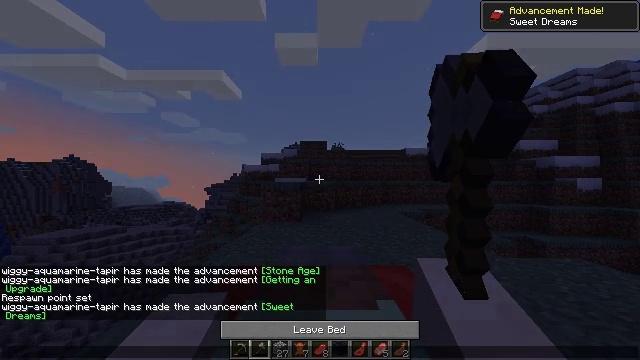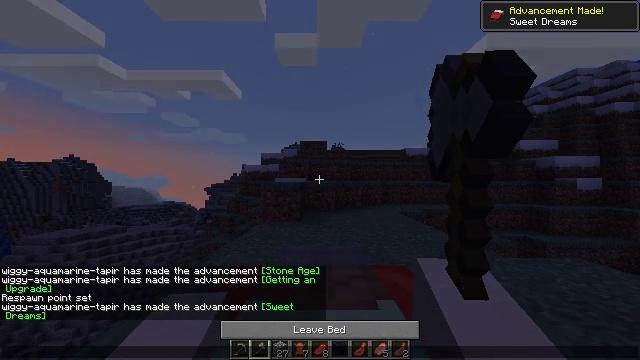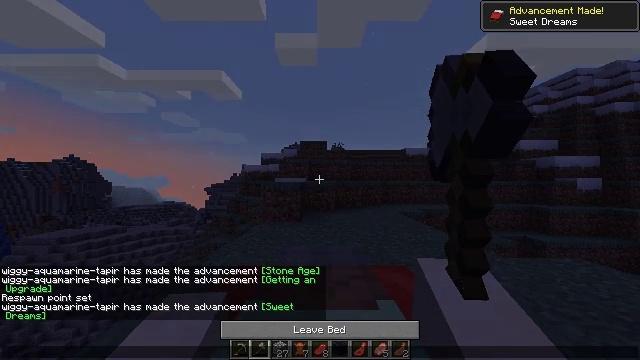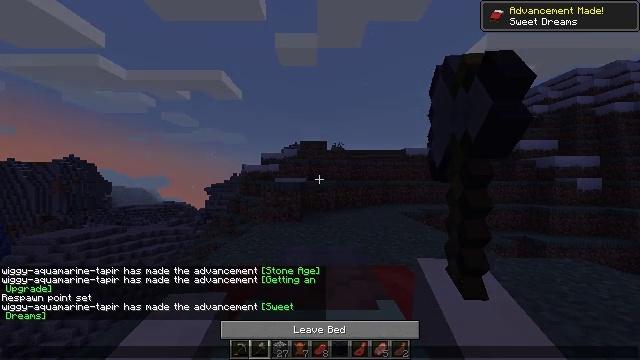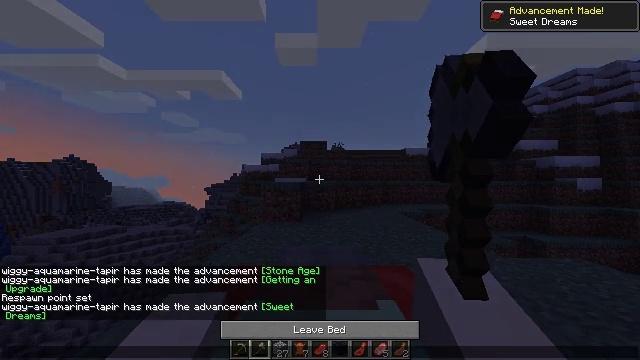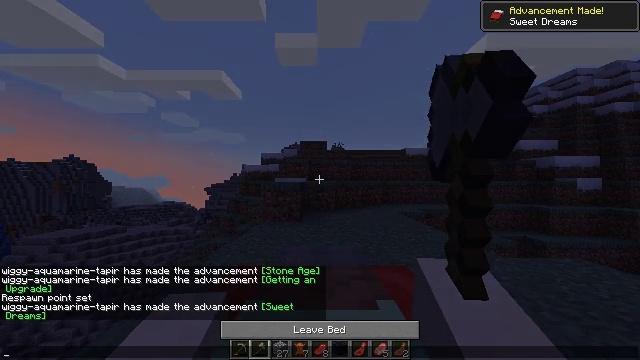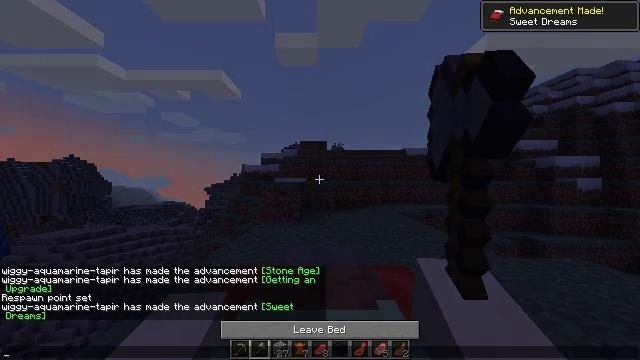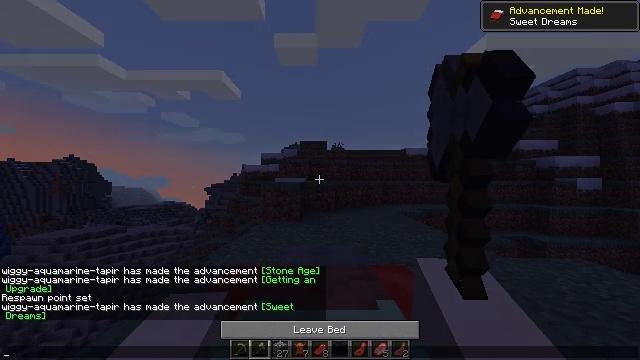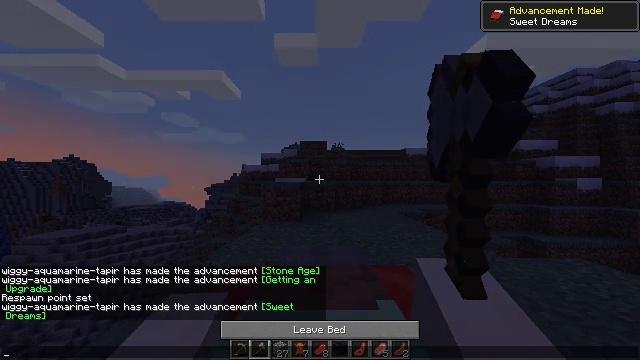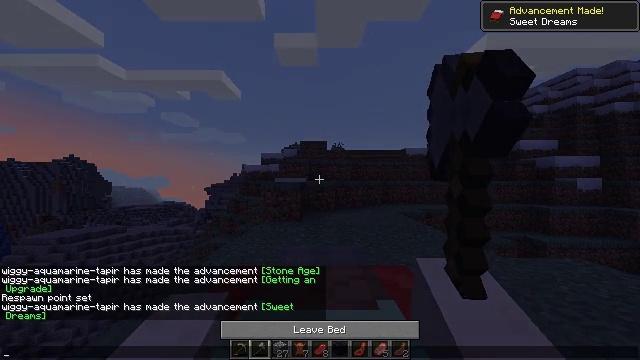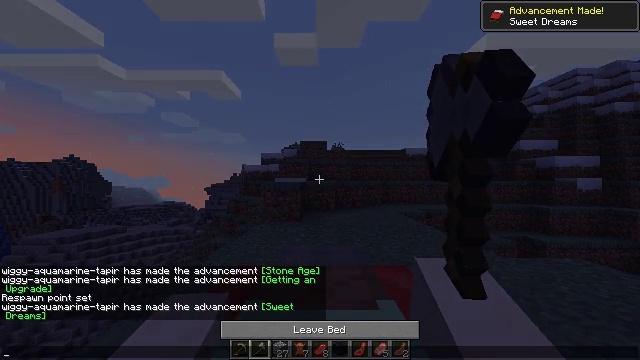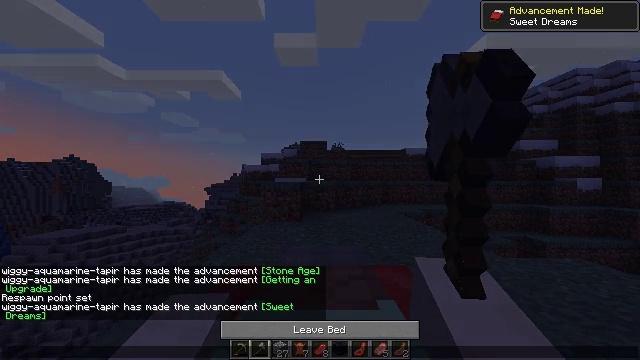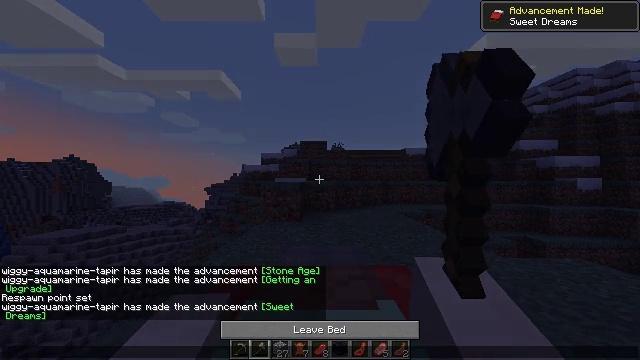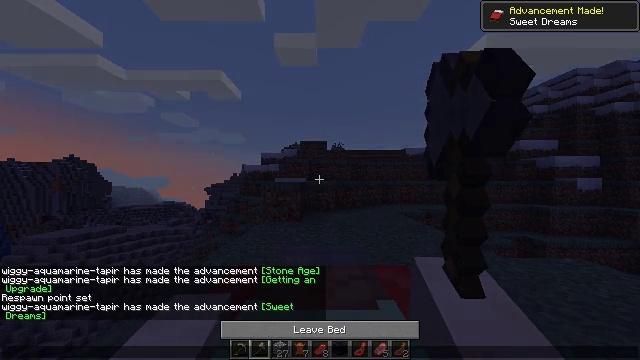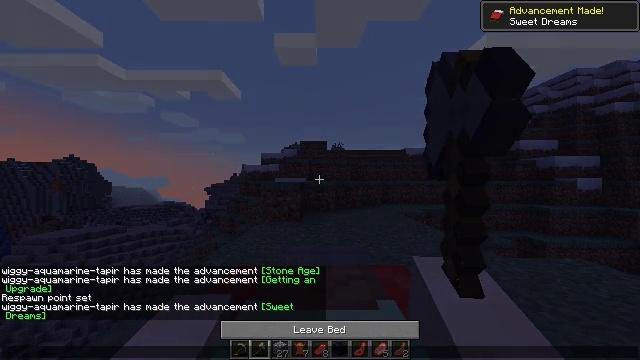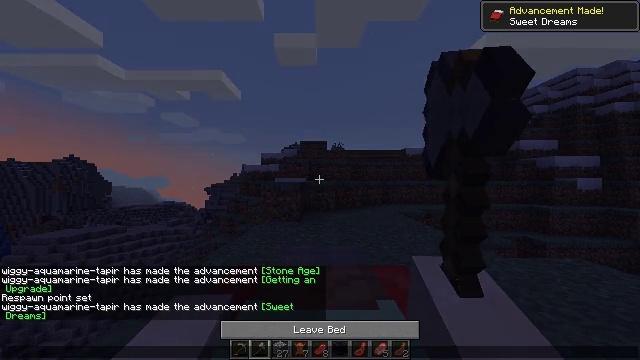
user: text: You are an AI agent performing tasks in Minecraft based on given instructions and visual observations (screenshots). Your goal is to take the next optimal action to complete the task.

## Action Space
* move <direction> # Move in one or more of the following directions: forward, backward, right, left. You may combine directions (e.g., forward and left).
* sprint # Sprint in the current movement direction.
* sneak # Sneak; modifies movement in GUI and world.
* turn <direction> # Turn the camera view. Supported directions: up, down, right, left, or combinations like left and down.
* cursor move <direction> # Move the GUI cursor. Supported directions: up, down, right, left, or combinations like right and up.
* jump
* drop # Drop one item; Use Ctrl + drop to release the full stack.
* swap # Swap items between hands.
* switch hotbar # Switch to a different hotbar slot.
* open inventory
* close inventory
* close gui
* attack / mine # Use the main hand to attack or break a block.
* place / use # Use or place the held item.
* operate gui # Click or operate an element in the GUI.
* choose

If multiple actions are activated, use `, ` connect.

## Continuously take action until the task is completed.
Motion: motion action
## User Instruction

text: Break the red bed to move it.
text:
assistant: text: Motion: no_op
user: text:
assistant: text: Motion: no_op
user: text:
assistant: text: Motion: no_op
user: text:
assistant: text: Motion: no_op
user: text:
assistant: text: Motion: no_op
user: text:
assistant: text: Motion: no_op
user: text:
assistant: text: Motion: no_op
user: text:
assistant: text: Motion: no_op
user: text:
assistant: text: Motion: no_op
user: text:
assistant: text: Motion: no_op
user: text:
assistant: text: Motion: no_op
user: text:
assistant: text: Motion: no_op
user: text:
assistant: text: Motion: no_op
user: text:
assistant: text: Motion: no_op
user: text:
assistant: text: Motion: no_op
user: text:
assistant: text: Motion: no_op
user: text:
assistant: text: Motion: no_op
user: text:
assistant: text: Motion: no_op
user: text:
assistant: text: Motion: no_op
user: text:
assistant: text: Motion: no_op
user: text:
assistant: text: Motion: no_op
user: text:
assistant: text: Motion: no_op
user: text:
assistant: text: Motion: no_op
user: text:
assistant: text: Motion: no_op
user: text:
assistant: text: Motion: no_op
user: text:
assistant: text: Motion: no_op
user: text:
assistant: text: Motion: no_op
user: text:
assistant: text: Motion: no_op
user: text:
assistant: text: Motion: no_op
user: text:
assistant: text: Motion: no_op